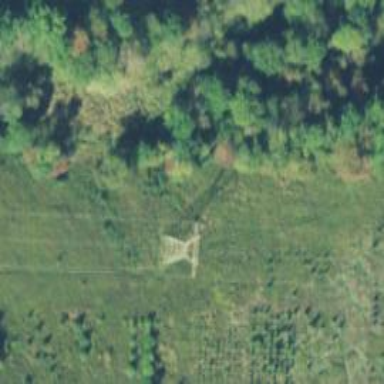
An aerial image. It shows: Lattice structure tower.